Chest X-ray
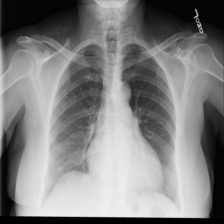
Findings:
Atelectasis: negative
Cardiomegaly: positive
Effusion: positive
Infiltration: negative
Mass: negative
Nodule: negative
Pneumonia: negative
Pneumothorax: negative
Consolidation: negative
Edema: negative
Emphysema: negative
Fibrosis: negative
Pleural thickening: negative
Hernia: negative